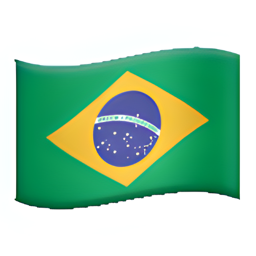
Name: flag for brazil
Emoji: 🇧🇷
Group: Flags
Sub-group: country-flag